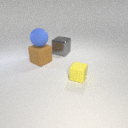
small yellow rubber cube in front of large gray metal cube